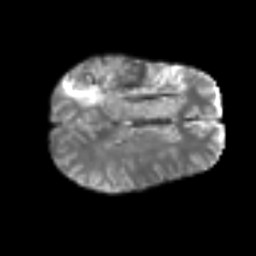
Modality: T2w
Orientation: axial
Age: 54
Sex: male
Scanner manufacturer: siemens
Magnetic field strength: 3 T
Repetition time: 6.1 s
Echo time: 0.101 s